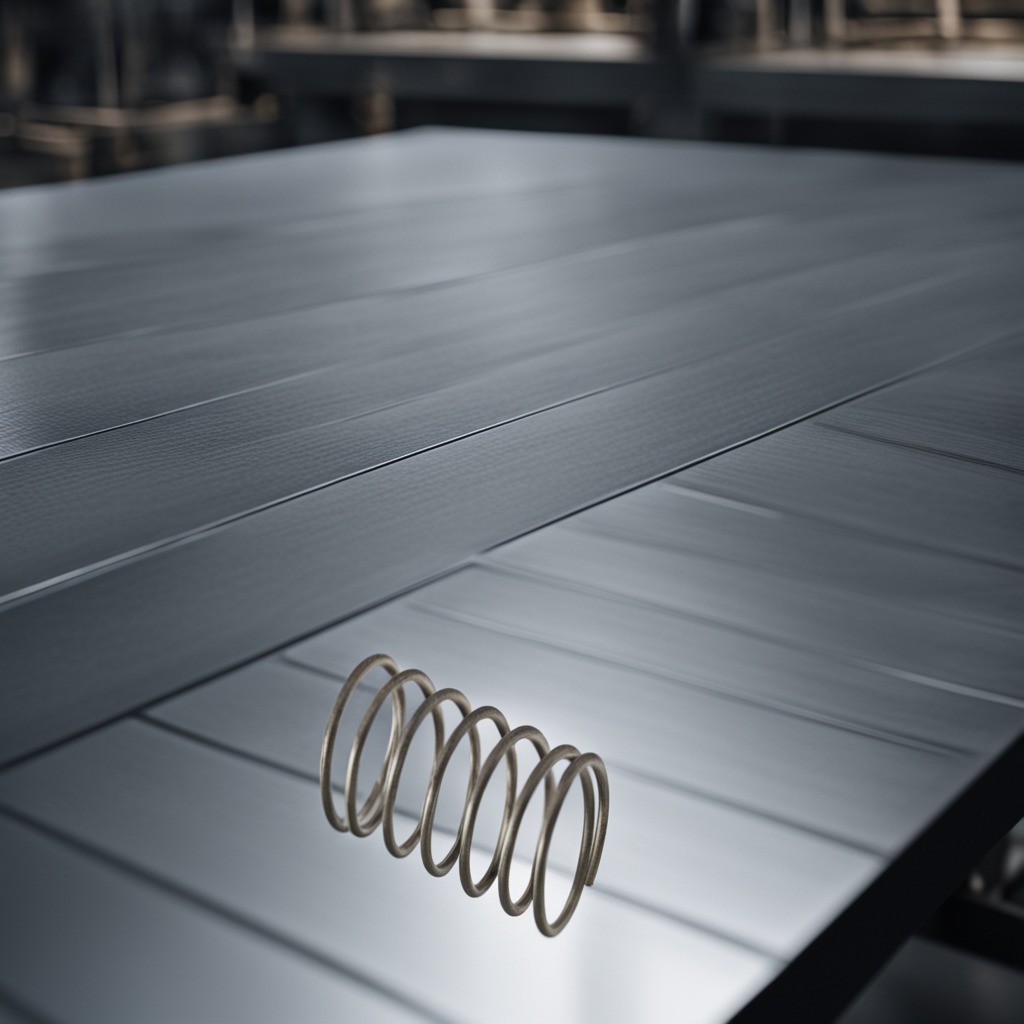
A coiled metal spring is lying on a cold steel table in a mining workshop.